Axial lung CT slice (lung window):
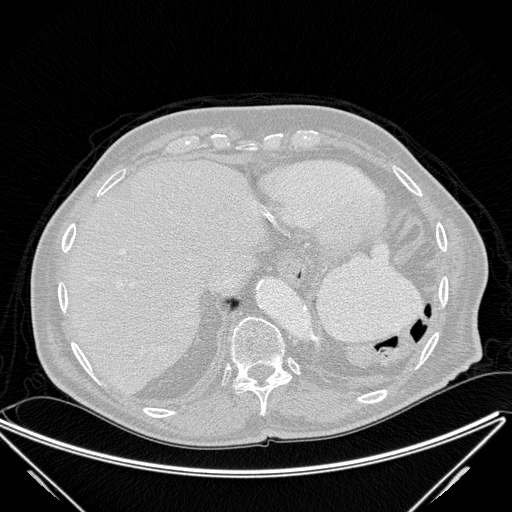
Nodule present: no